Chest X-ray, PA view. Patient: 56 years old, sex F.
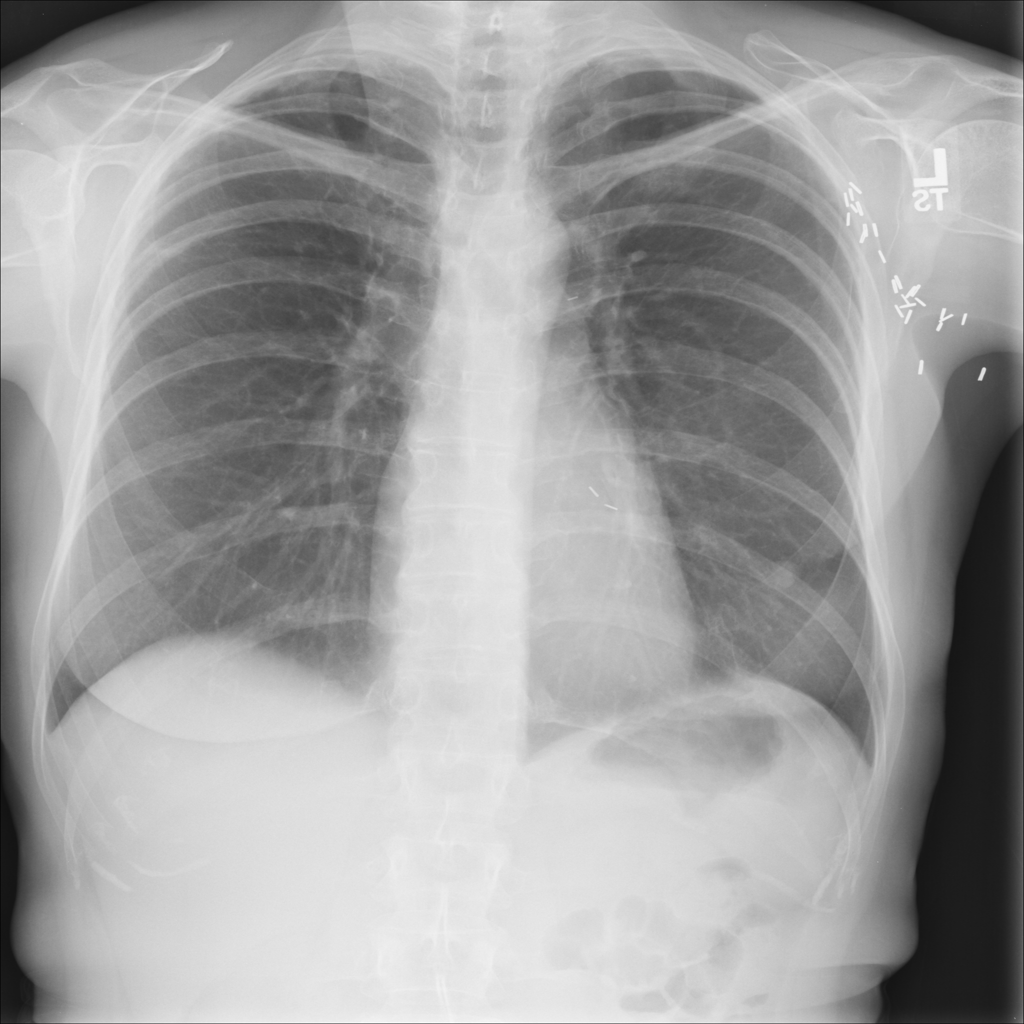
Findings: No Finding